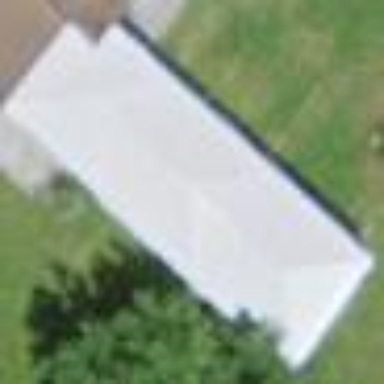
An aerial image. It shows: View of roof of building.